Question:
Hi Friends,i want alert dialog like(only text not radio buttons) same as in the image but i don't want radio buttons, i need only text, How can i do that, please suggest me.
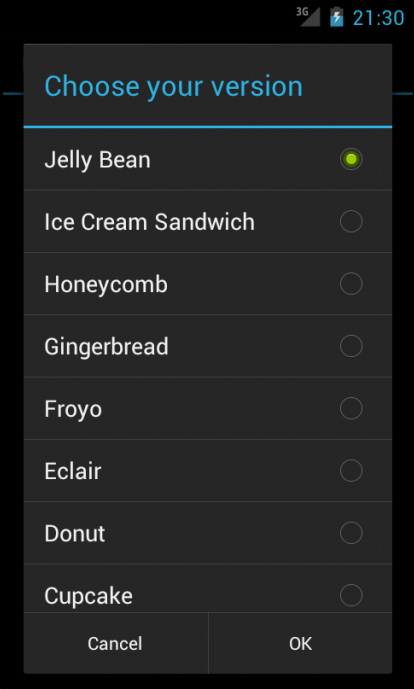
Answer: '''
final CharSequence[] items = {"One", "Two", "Three"};
AlertDialog.Builder builder = new AlertDialog.Builder(this);
builder.setTitle("Title");
builder.setItems(items, new DialogInterface.OnClickListener() {
public void onClick(DialogInterface dialog, int item) {
// Do something with the selection
}
});
builder.setPositiveButton("Ok",new DialogInterface.OnClickListener() {
public void onClick(DialogInterface dialog,int id) {
// Do something when ok pressed
}
});
builder.setNegativeButton("Cancel",new DialogInterface.OnClickListener() {
public void onClick(DialogInterface dialog,int id) {
// Do something when cancel pressed
}
});
AlertDialog alert = builder.create();
alert.show();
'''